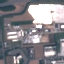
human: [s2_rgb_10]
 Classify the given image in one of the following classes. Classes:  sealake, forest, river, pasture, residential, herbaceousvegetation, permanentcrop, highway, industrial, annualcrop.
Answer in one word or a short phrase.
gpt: Industrial